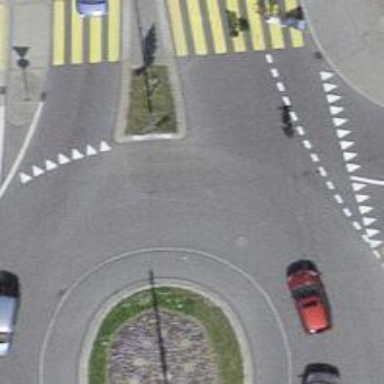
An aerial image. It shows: Primary highway with asphalt surface leading to roundabout. Trolley wire is present along the route.